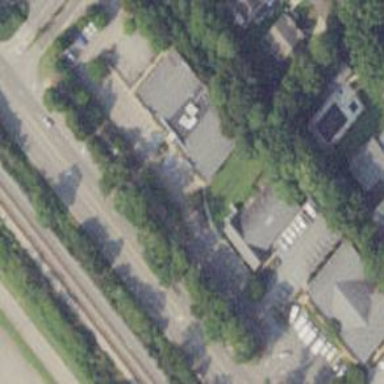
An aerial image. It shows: Commercial building.